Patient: sex M, age 69
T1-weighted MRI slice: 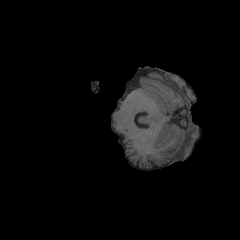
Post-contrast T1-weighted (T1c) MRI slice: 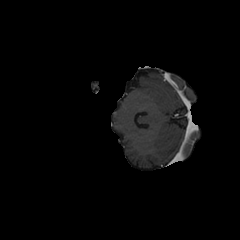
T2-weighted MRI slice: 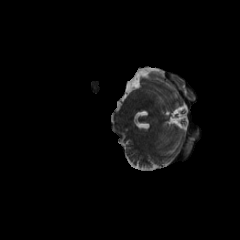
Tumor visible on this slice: no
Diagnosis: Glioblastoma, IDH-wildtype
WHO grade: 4